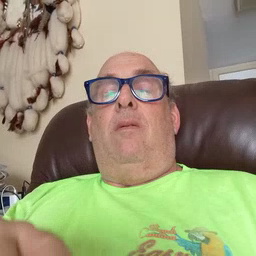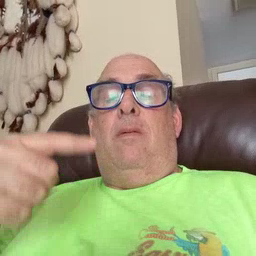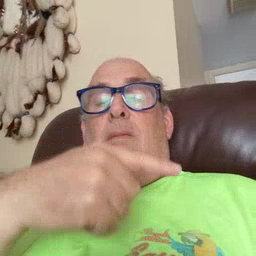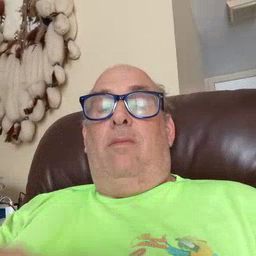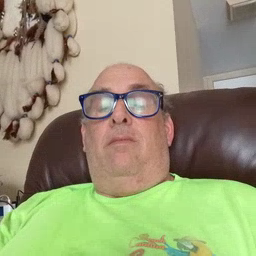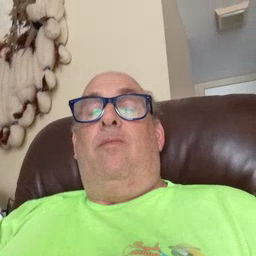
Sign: hesheit